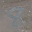
Label: 8